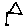
Label: house